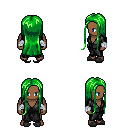
a pixel art fantasy rpg character, male body template, human, dark skin, gray robe, white pants, green extra-long hairstyle, white cloth bandages, gray slippers, four views (front, back, left, right), 2x2 character sprite sheet, small pixel art, hard edges, no anti-aliasing